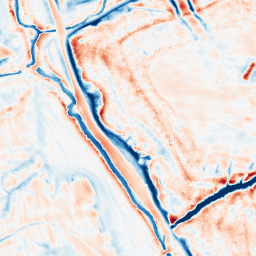
Category: edge_preserving
Decomposition family: bilateral
Decomposition parameters: d: 21
sigma_color: 50
sigma_space: 75
Upsampling method: regularized
Upsampling parameters: scale: 4
lambda_reg: 0.01
Upsampling scale: 4